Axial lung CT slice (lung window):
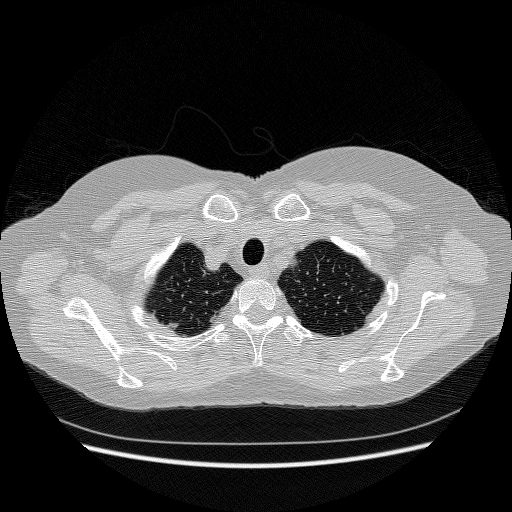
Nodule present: no